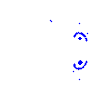
Particle: electron